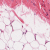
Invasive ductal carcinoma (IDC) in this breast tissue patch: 0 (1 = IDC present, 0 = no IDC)